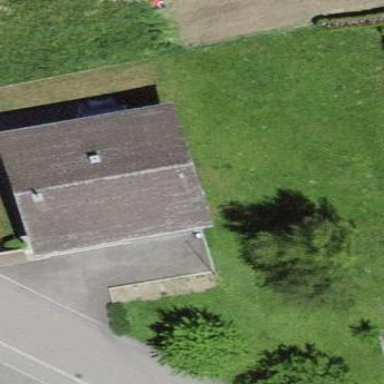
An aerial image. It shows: Residential building.